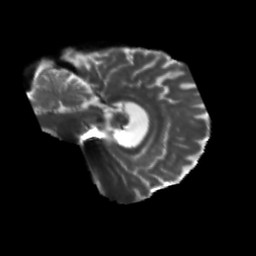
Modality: T2w
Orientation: sagittal
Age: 68
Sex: male
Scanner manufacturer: siemens
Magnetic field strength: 3 T
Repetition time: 5.47 s
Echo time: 0.0854 s